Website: bh-photo
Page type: customer-info-address
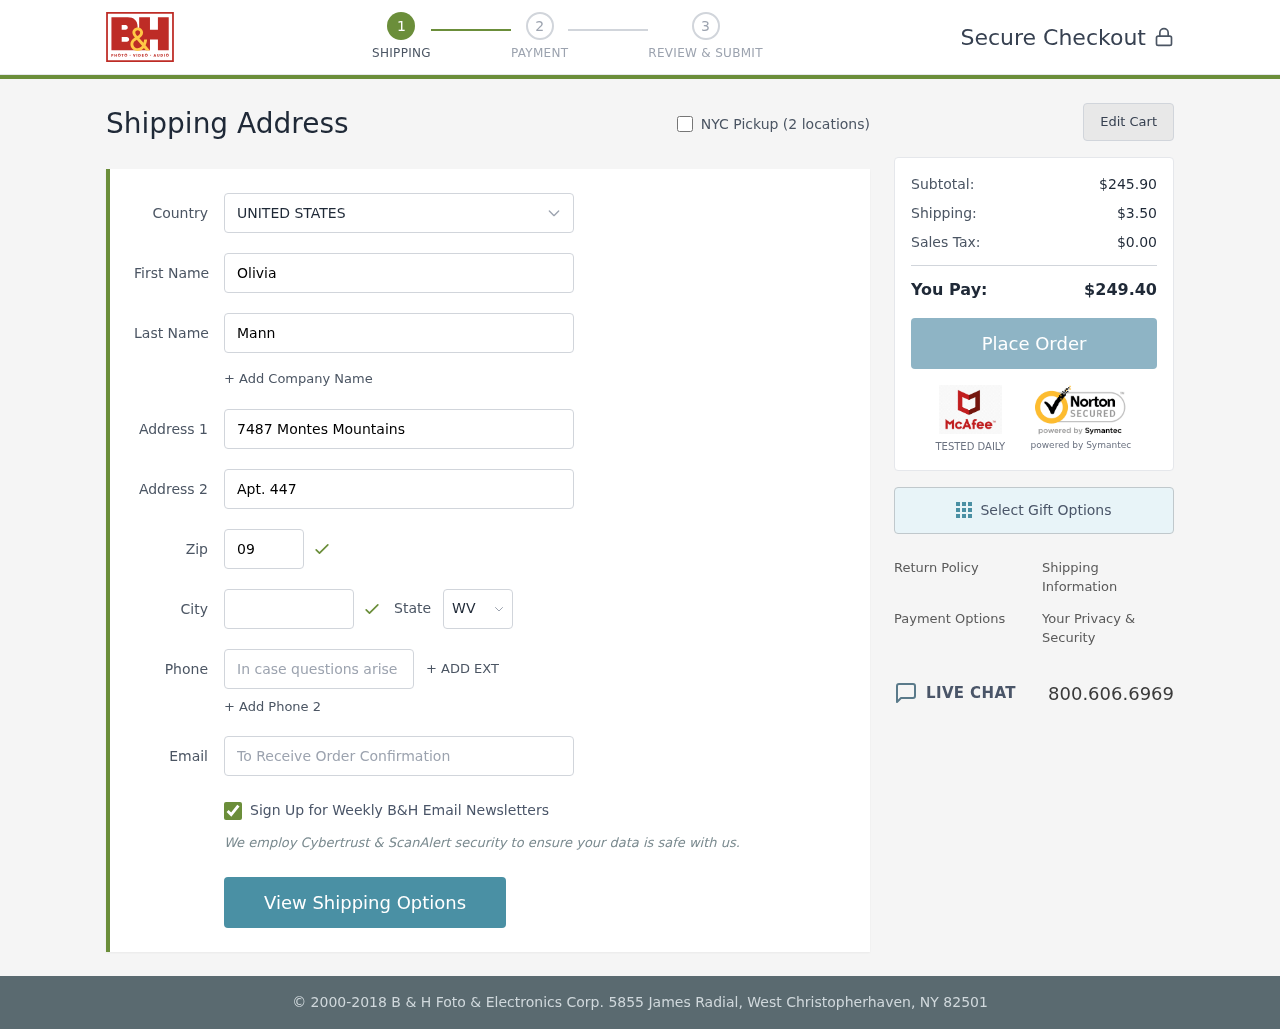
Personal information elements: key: PII_CITY
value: Port Michellehaven
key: PII_COUNTRY
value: United States
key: PII_EMAIL
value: olivia_mann@yahoo.com
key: PII_FIRSTNAME
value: Olivia
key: PII_LASTNAME
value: Mann
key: PII_PHONE
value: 9055580338
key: PII_POSTCODE
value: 09939
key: PII_STATE_ABBR
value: WV
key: PII_STREET
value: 7487 Montes Mountains
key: PII_STREET2
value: Apt. 447
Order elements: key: ORDER_SUBTOTAL
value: $245.90
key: ORDER_SHIPPING_COST
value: $3.50
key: ORDER_TAX
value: $0.00
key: ORDER_TOTAL
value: $249.40